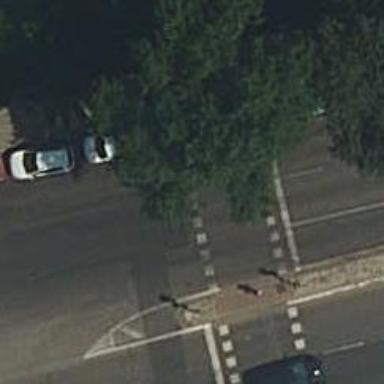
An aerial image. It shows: Crossing equipped with traffic signals. It is zebra crossing.